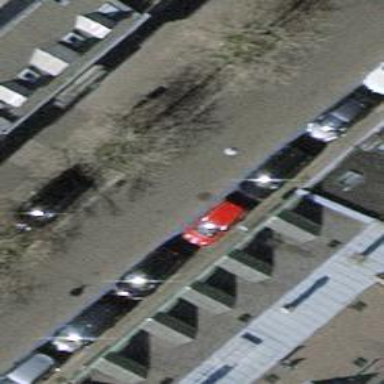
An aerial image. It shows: Parking lane area.